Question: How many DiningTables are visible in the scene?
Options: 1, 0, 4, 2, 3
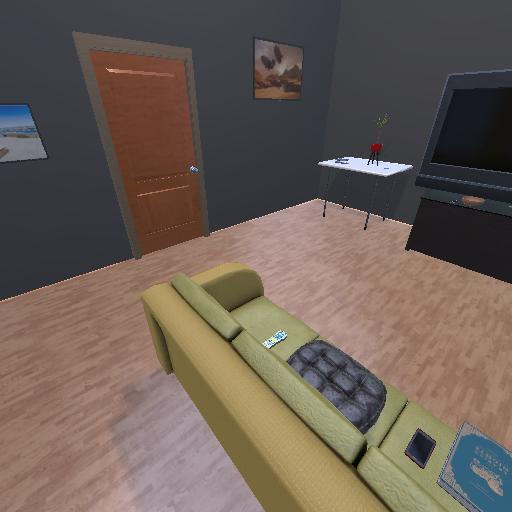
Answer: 1